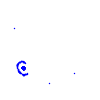
Particle: pion